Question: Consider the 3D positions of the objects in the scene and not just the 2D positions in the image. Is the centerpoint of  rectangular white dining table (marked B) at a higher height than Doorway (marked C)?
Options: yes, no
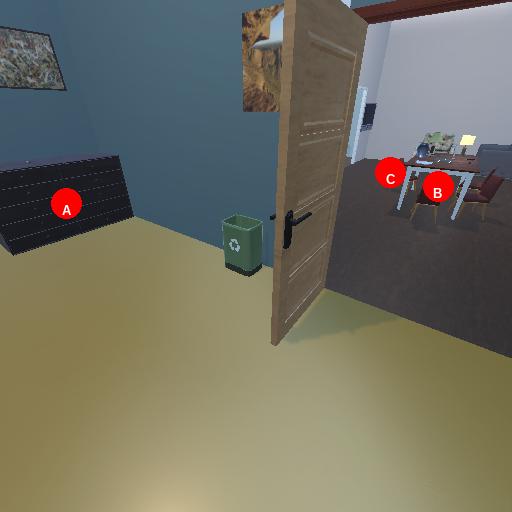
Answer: yes